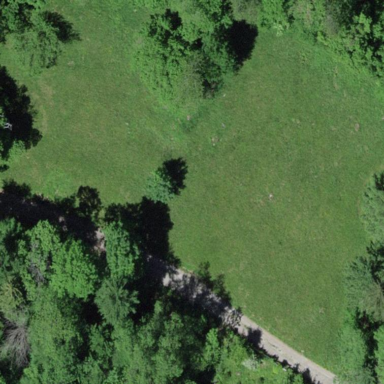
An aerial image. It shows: Beautiful meadow.